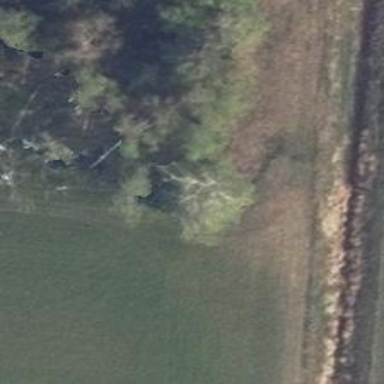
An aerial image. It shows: Hunting stand.